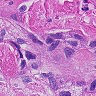
Metastatic tissue present: yes